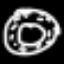
Label: donut